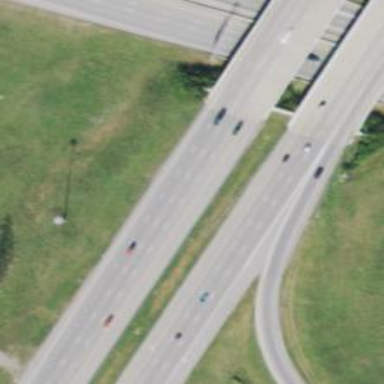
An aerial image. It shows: Motorway.